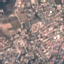
Land use / land cover: Residential